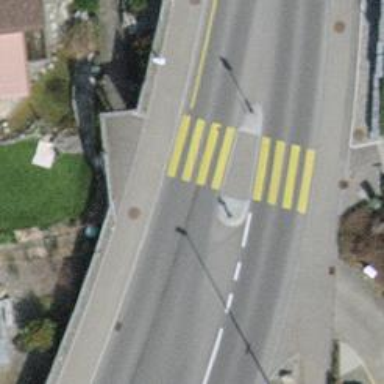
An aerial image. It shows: Kerb barrier.